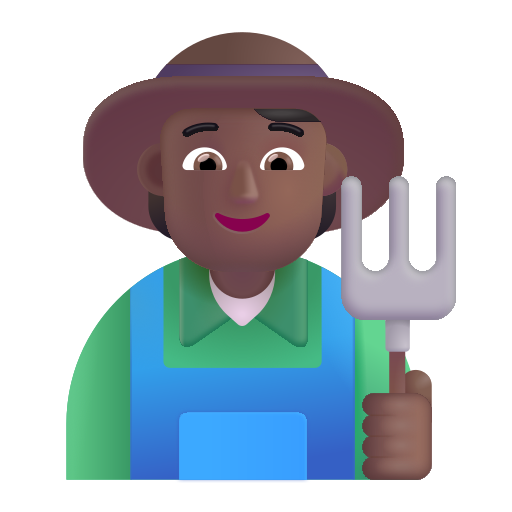
farmer color  dark